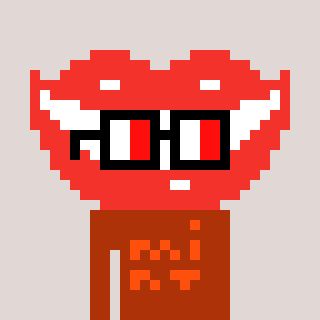
a pixel art character with square glasses with black frames and red eyes, a smile-shaped head and a hotbrown-colored body on a warm background